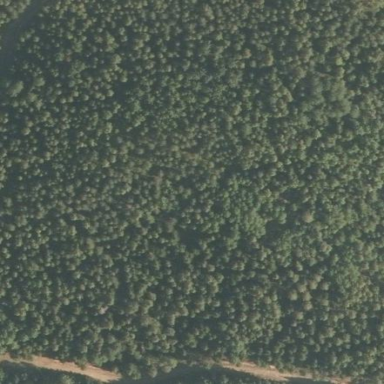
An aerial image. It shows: Mixed leaf woodland.